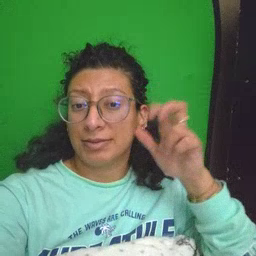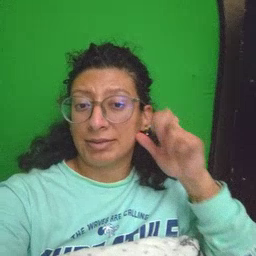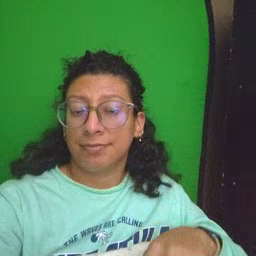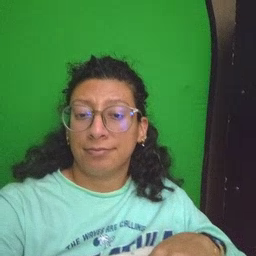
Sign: listen